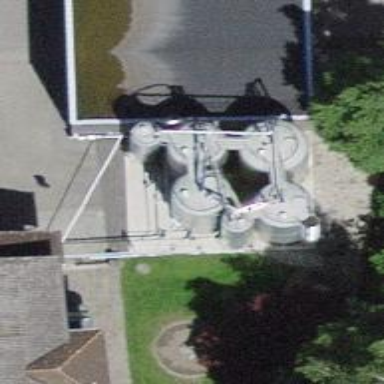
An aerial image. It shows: Silo used for storing grain crops.